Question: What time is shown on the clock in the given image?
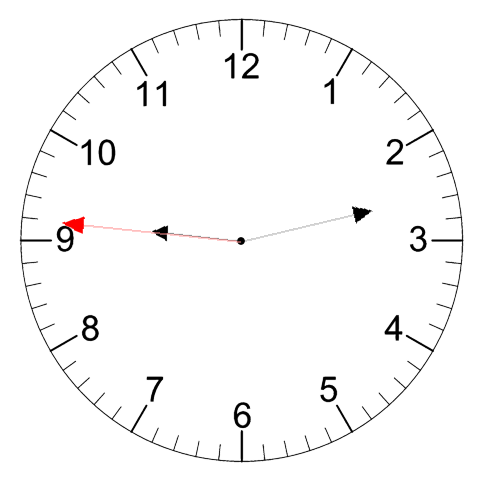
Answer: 09:12:46